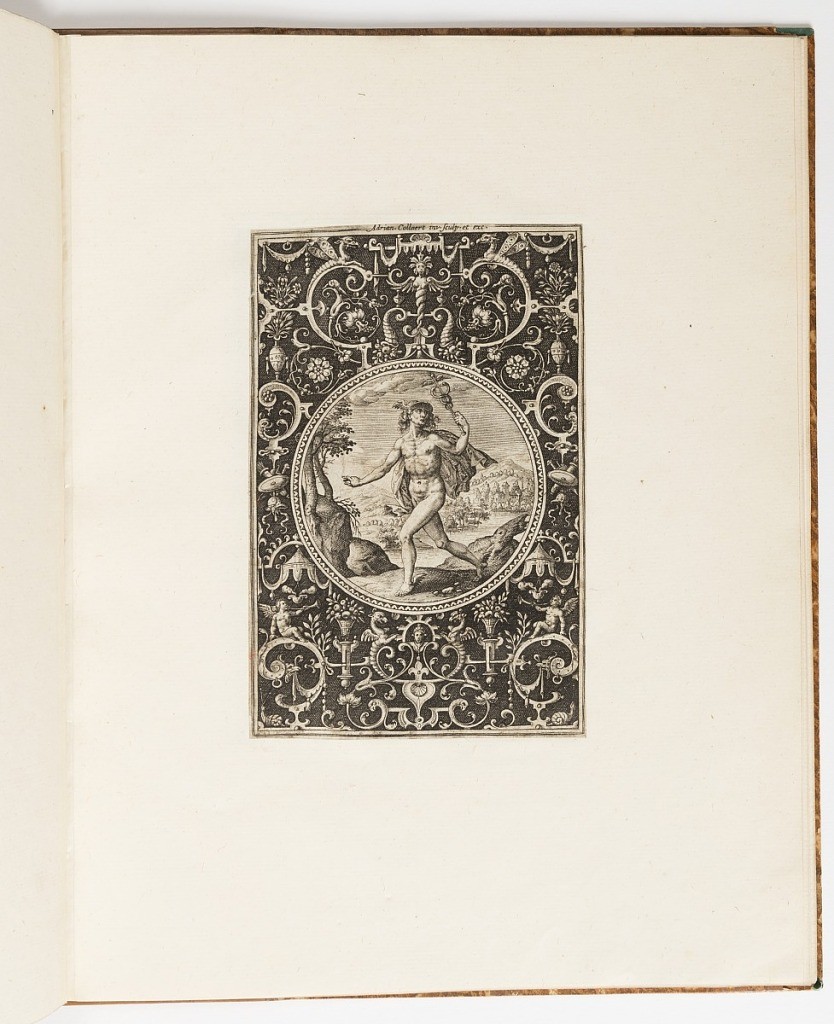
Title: Mercury, plate from a suite of 6 ornamental designs with the Judgement of Paris
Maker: Adriaen Collaert, Flemish, ca. 1560 – 1618
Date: ca. 1690
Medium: Engraving on laid paper
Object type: Print
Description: Mercury shown in a landscape, holding a caduceus with one hand. The figure is set within a medallion on a dark field (sur fond noir) decorated with intricate grotesques.